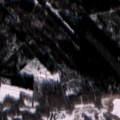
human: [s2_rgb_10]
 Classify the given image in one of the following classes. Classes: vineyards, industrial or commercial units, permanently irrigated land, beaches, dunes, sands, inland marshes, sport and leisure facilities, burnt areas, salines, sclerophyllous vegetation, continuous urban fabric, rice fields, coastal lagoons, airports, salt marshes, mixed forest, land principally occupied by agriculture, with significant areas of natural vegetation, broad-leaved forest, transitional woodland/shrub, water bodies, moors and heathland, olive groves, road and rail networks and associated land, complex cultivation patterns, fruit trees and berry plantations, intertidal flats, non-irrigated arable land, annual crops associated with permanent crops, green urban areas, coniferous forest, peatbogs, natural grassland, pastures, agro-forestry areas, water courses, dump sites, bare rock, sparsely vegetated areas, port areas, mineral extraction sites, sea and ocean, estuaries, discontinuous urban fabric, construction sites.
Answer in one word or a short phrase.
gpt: pastures, broad-leaved forest, mixed forest, salt marshes